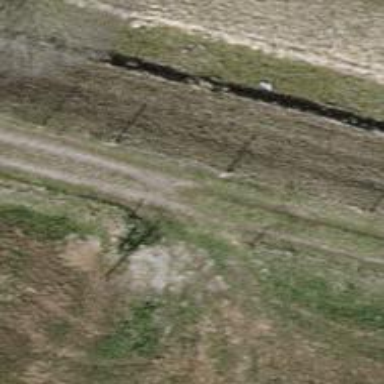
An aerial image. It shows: Fence is in the image.